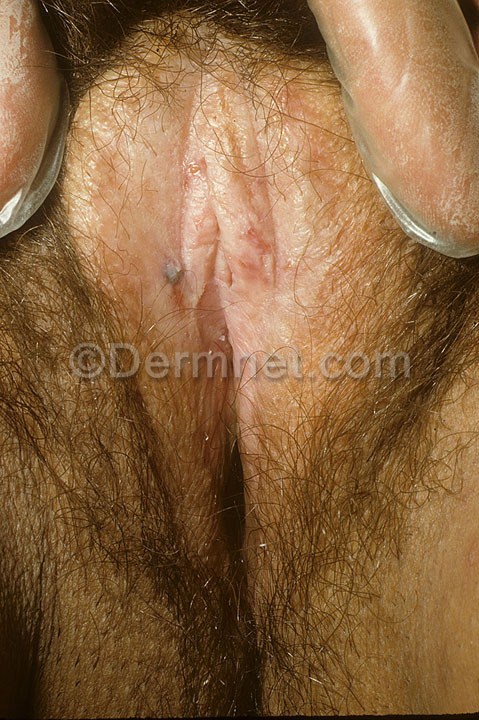
Disease: Psoriasis pictures Lichen Planus and related diseases